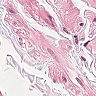
Metastatic tissue present: no